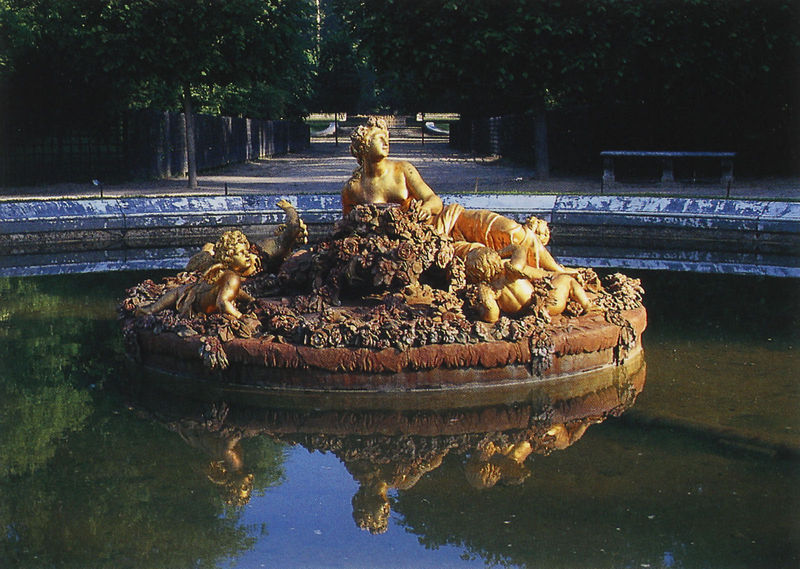
Titel: Flora- oder Frühlingsbrunnen
Künstler: Jean-Baptiste Tuby
Standort: Versailles, Schlossgarten (EU - F)
Schlagwörter: akt, baum, blau, blätter, felsen, flügel, nackt, schatten, wasser, bäume, frauen, grün, blumen, frau, licht, anlage, park, parkanlage, rosen, weg, zaun, barock, stein, spiegelung, busch, sonne, insel, figur, gold, kind, pflanzen, brunnen, kreis, rund, bassin, engel, garten, putto, skulptur, statue, brüste, liegen, spiegelbild, mauer, allee, farbe, hecke, bank, rand, figuren, bordüre, foto, knabe, vergoldet, becken, liegende, schweiz, österreich, üppig, wien, muscheln, london, putten, brunnenrand, blätte, steinbank, rud, schlosspark, rost, trasse, pakr, sc, kleies, schwetzingen, wasserspigelung